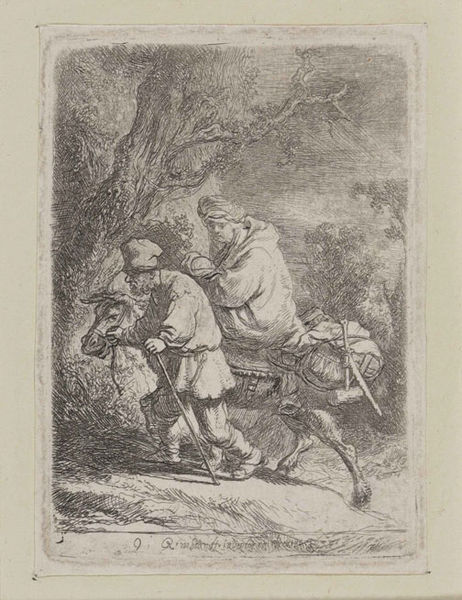
Titel: Die Flucht nach Ägypten
Künstler: Rembrandt
Standort: Karlsruhe
Institution: Staatliche Kunsthalle Karlsruhe
Schlagwörter: baum, blätter, dunkel, himmel, mann, umhang, weiß, bäume, grob, landschaft, menschen, frau, grau, hut, männer, nacht, schwarz, skizze, zeichnung, tier, weg, leute, alt, jung, kappe, mütze, diener, rembrandt, bild, herr, holland, signatur, ast, natur, vieh, busch, gehen, pfad, boden, gewand, mantel, familie, händler, kind, paar, wald, bauern, esel, pferd, reiter, sack, stock, hufe, reiten, reiterin, ritt, sattel, schnell, zaumzeug, zügel, kopfbedeckung, holzschnitt, schrift, zwei, stab, gepäck, last, laufen, transport, anstieg, grafik, schattierung, kuh, rind, bauer, flucht, alter, wandern, kohle, druck, schraffur, radierung, künstler, schwarzweiß, text, schraffiert, bleistift, laubbaum, hufen, maultier, bleistiftzeichnung, sandale, werkzeug, jesus, hammer, reise, wanderer, junger, knorrig, maum, hörner, lasttier, dürer, wanderstab, wanderstock, reisender, maria, kupferstich, jerusalem, reisende, ochse, stier, turban, unterwegs, wanderung, führen, aufstieg, josef, joseph, kapuze, führung, säugling, knecht, ägypten, krüppel, ochs, graphit, heilige familie, reisen, rembrand, pilgern, lastesel, flüchtig, krücke, stir, seriendruck, führer, hmm, pack, männerfrau, maria und josef, wnderer, schrafffur, eserl, deutschsprachiger raum